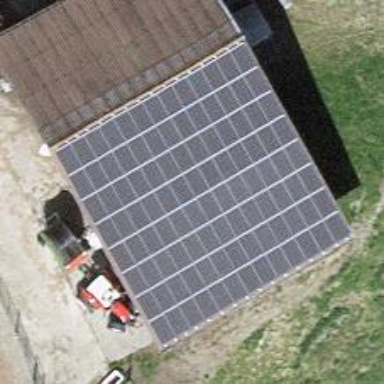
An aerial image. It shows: Solar power generator using photovoltaic method with solar photovoltaic panel types.